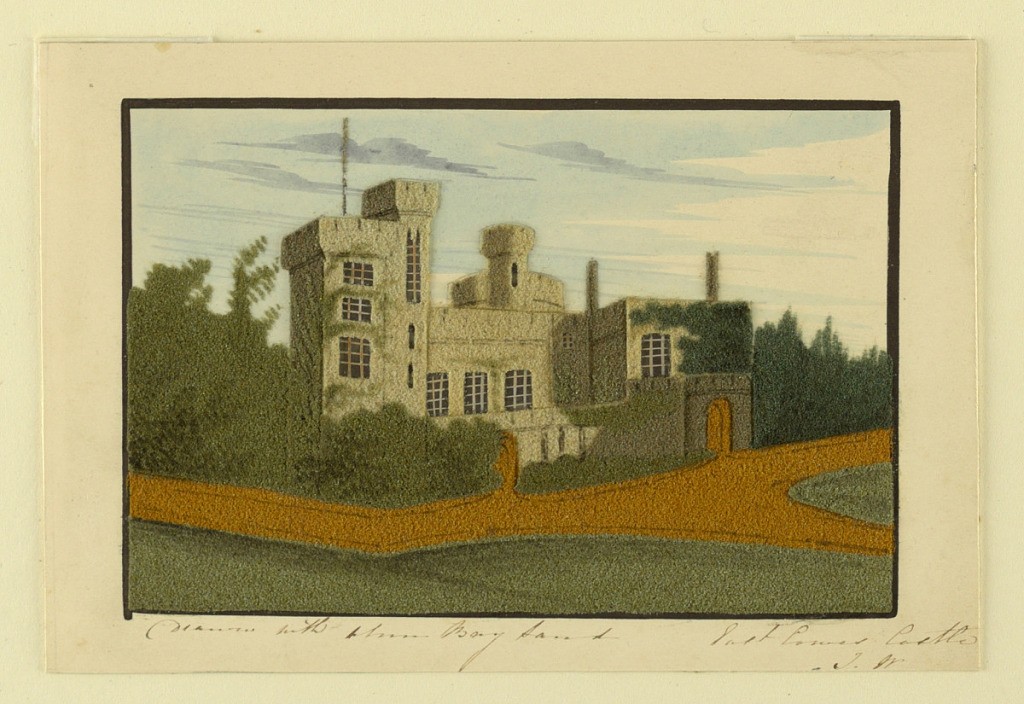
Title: Port Cowes Castle
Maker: I. W., active 19th c.
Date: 1820–1830
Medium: Brush and gouache on sand, glued to paper, mounted
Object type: Picture
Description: View of a small towered medieval castle, with a road before it. Inscribed below, in ink: "Drawn with Alum May sand -- Port Cowes castle / I. W." Ink framing line.